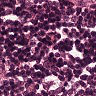
Metastatic tissue present: no